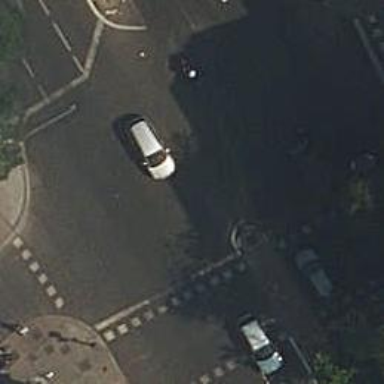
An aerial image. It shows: Road with traffic signals.